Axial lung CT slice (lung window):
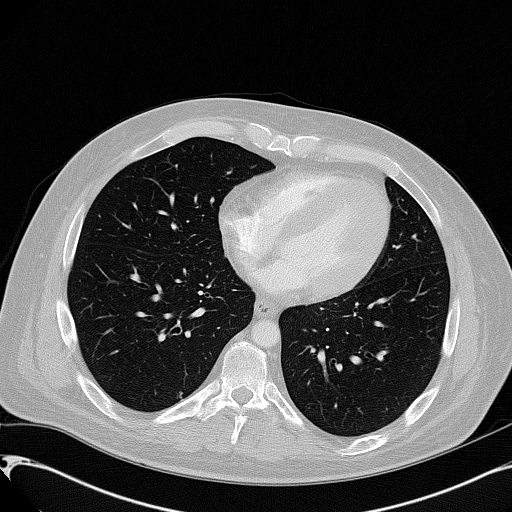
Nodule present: no